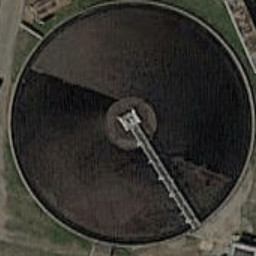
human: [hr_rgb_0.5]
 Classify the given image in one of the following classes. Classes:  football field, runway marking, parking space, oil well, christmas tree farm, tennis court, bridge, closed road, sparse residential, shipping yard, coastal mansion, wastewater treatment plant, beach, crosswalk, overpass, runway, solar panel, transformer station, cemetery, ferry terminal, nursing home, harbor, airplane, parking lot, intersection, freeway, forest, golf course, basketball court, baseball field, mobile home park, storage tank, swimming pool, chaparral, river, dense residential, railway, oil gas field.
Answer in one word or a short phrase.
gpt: wastewater treatment plant